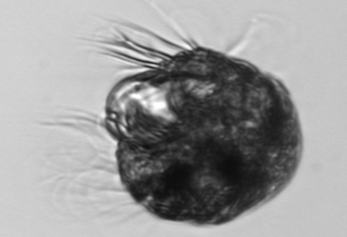
Label: Strombidium_capitatum